Question: I am looking for a custom component to design a circular remote control view like the image below with different button and background color.

Each button should be touchable with proper press effect. I did find a useful <URL> with this I am able to create somewhat similar design but still there are lots of improvement required like Press effect/ Inner and outer circle padding radius etc. Please help me to find the better option for this.
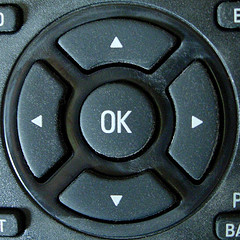
Answer:
I think tihs is your answer.
You can download here.
<URL>